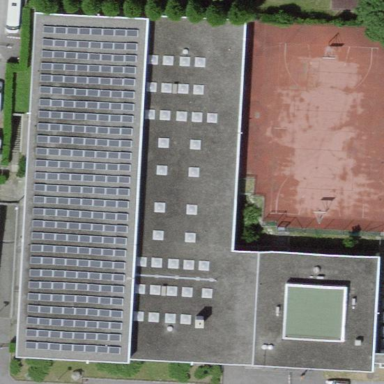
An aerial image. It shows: Sports center building.